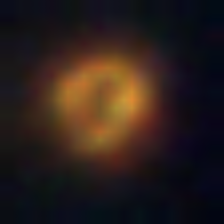
Taxon: NanoPlankton
Group: Other